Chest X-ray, AP view. Patient: 33 years old, sex M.
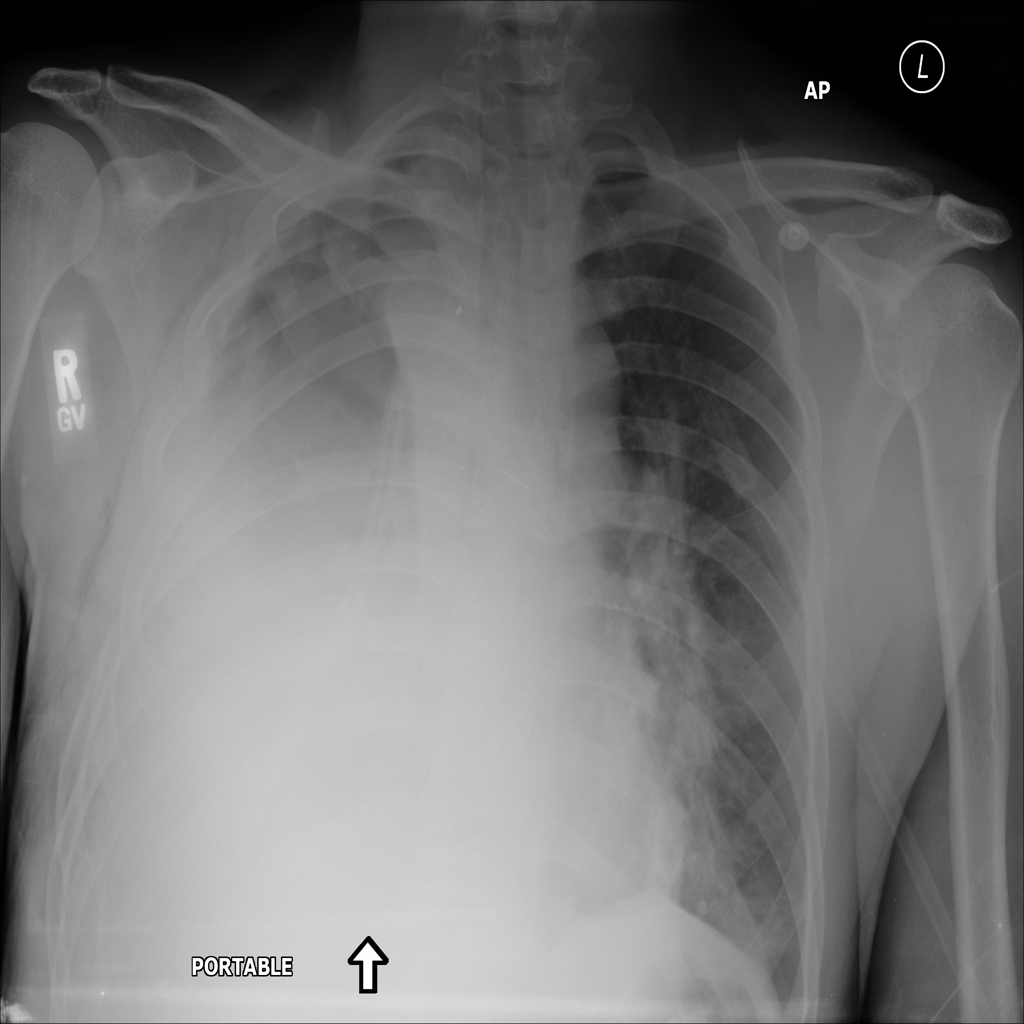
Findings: Atelectasis, Effusion, Infiltration